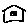
Label: house